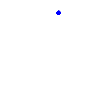
Particle: pion